Question: my dataset is like this

I want to change all 'Within the next 6 months' to '< 6 Months'
Similarly all of the 'Between 6 months and a year' to '6 to 12 months'
How can we do that?
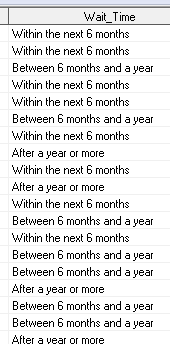
Answer: You can do the below and just load in any others values of 'wait_time' you need to change:
'''
data input ;
set input ;
select (wait_time) ;
when ('Within the next 6 months') wait_time='<6 Months' ;
when ('Between 6 months and a year') wait_time='6 to 12 Months' ;
otherwise ;
end ;
run ;
'''